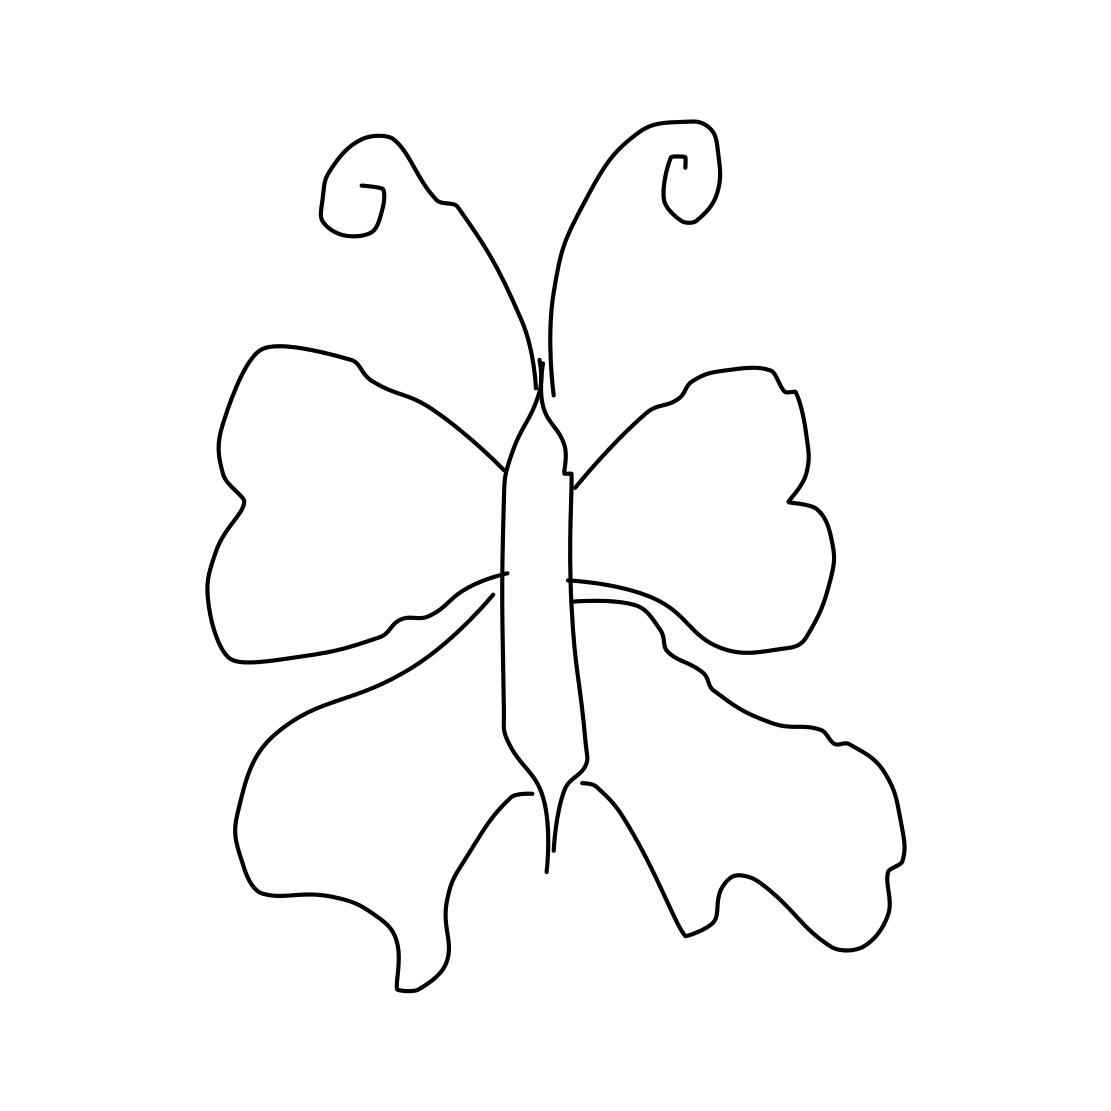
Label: butterfly